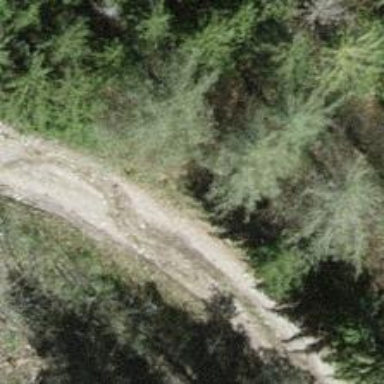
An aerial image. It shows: Well-maintained track road of grade 1.